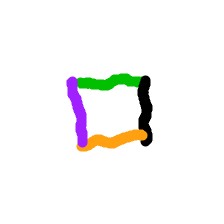
Shape: square